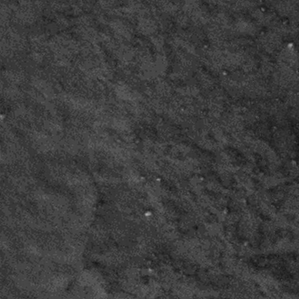
Label: frost